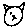
Label: cat